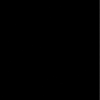
Label: dusty